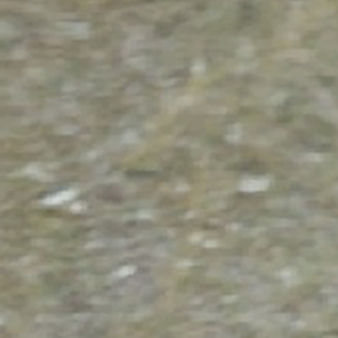
Label: other